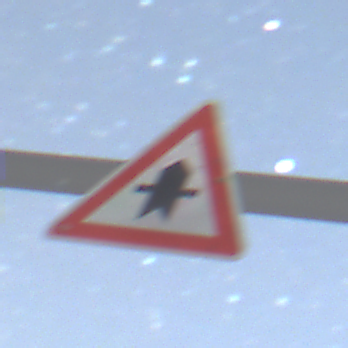
Verkehrszeichen: Vorfahrt
Umgebung: Outdoor, Nature
Tageszeit: Night
Wetter: Clear
Licht: Natural
Jahreszeit: NotSpecified
Kontrast: HighContrast